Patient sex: F
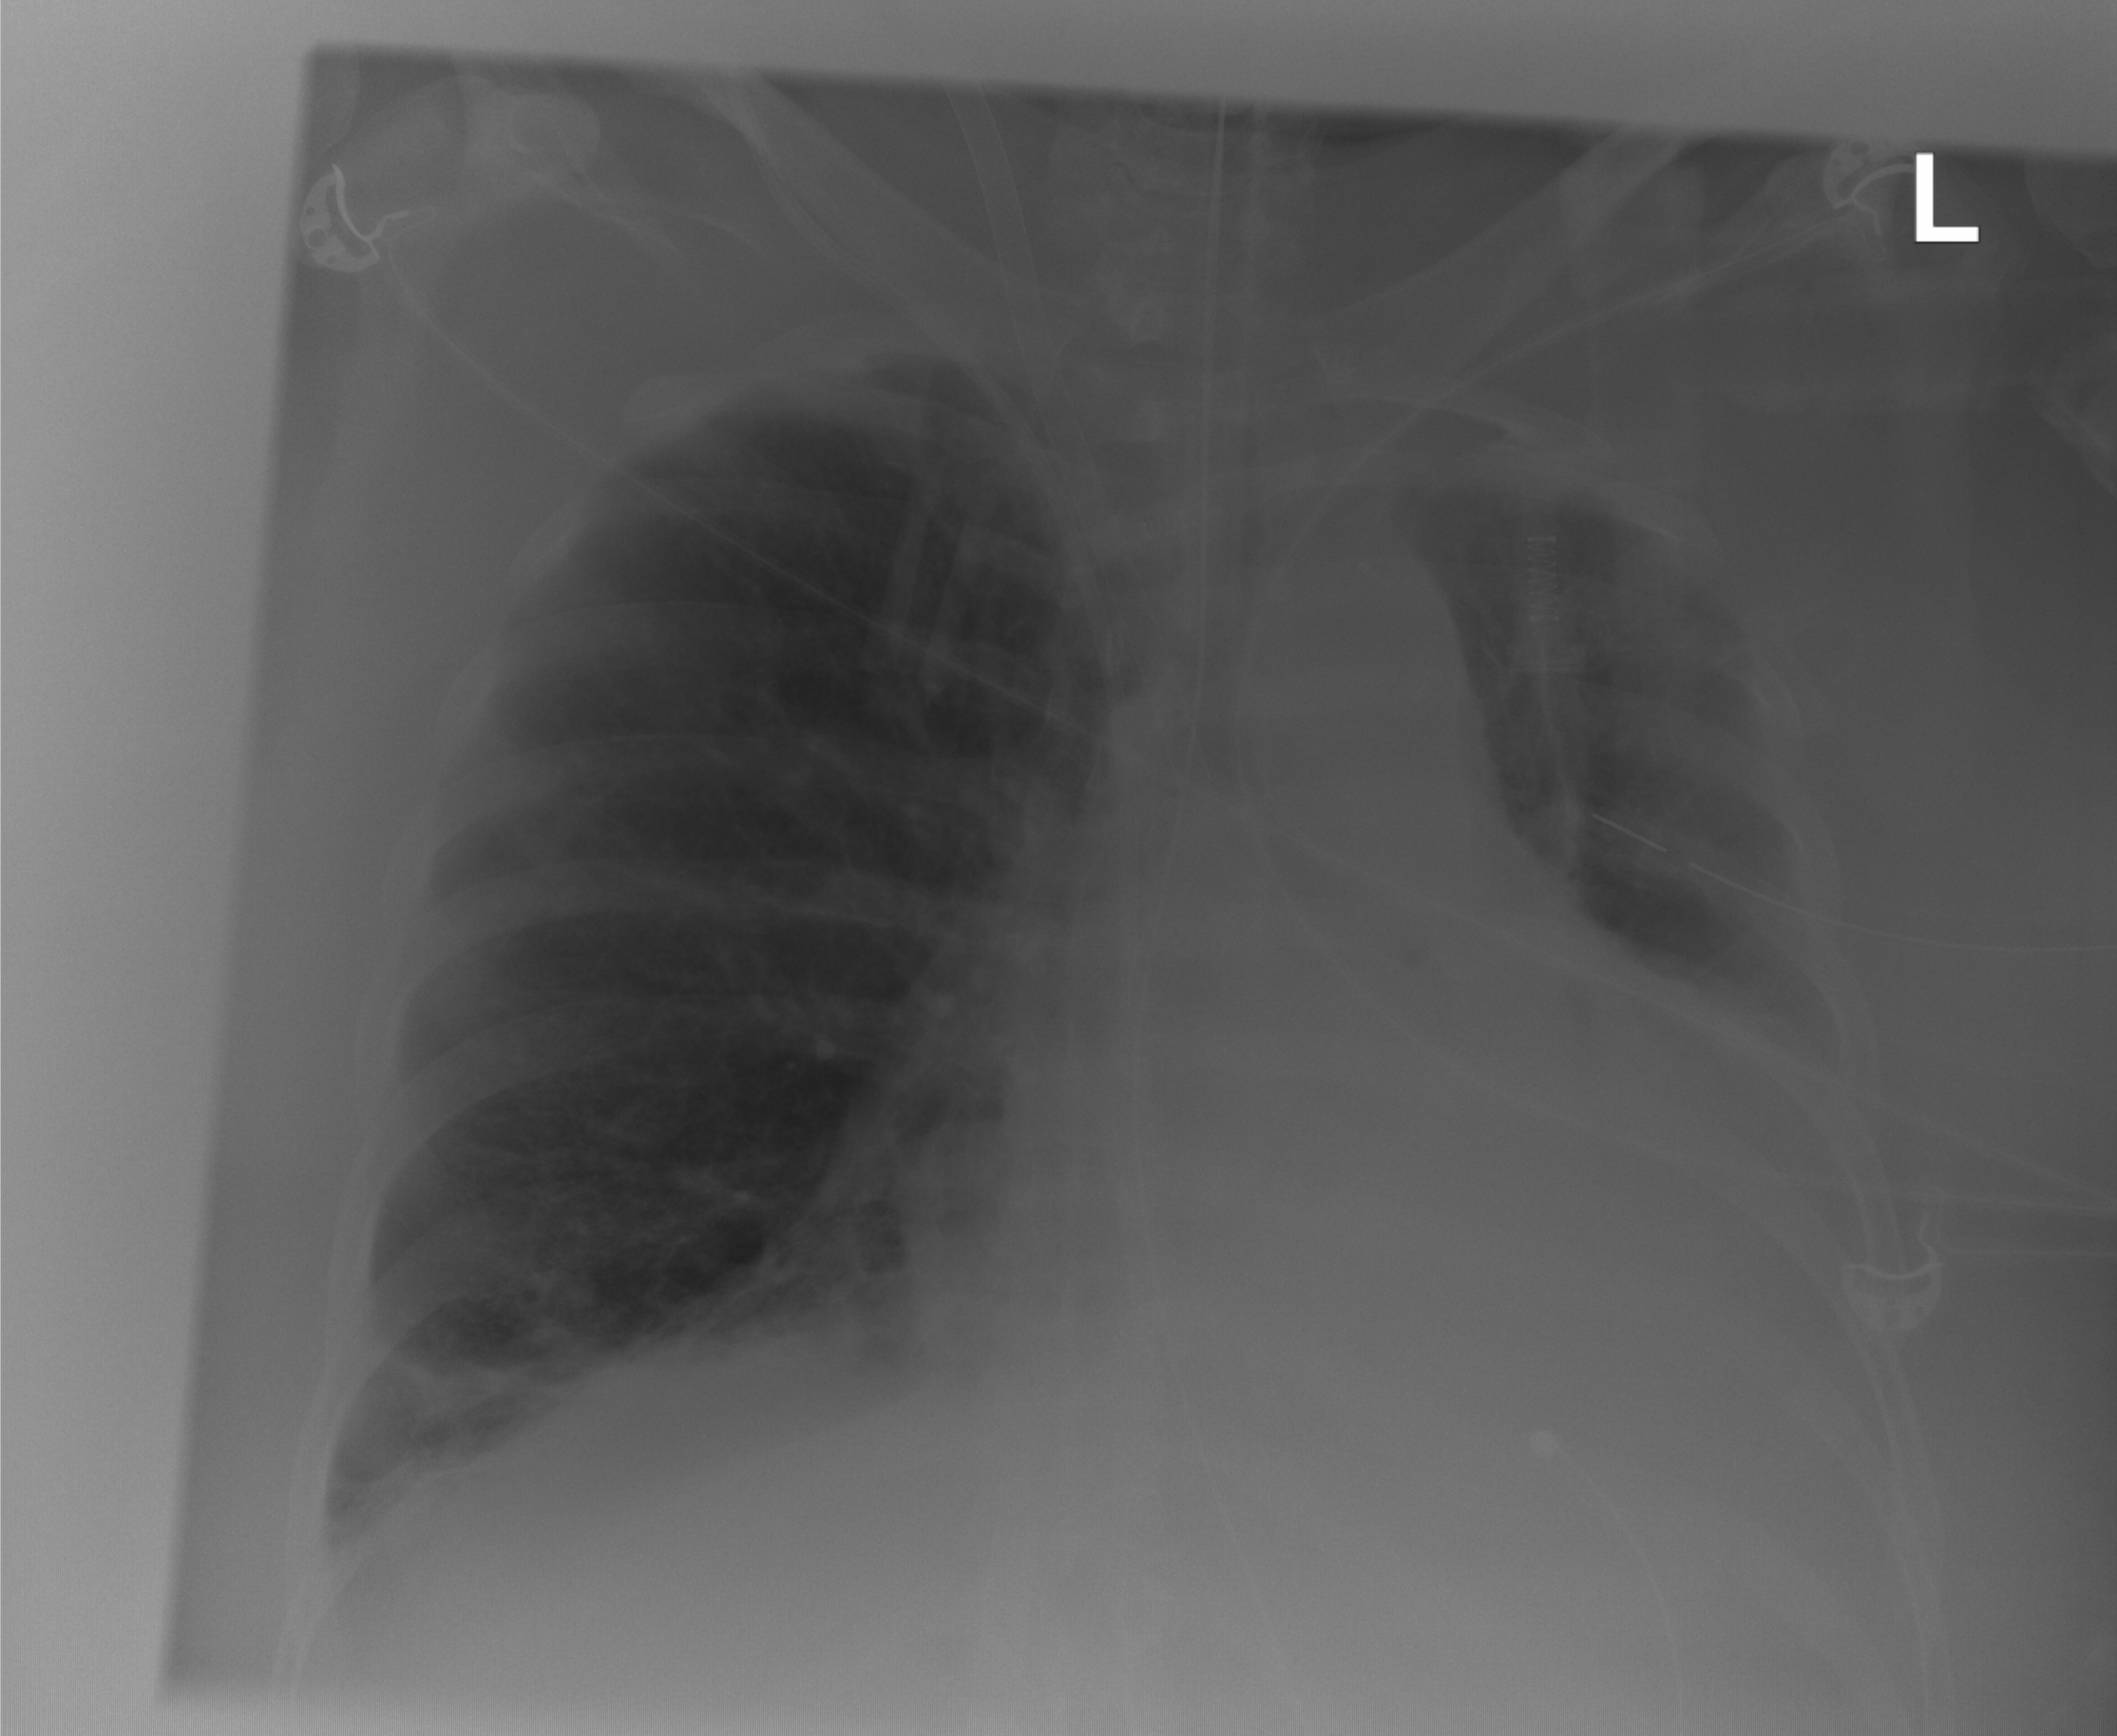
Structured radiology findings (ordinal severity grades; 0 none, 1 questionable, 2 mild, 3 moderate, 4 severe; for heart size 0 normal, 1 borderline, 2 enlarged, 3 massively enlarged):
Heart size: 2
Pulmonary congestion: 0
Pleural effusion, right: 0
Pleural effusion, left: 3
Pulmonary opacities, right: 0
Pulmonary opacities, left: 0
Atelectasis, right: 0
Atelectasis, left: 3